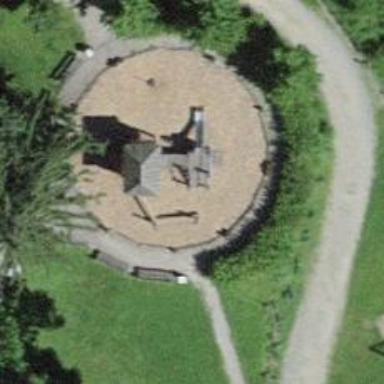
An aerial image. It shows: Playground area for leisure land.